【题型】填空题　【知识点】解析几何　【难度】easy
设点 $F_1, F_2$ 分别为椭圆 $C: \frac{x^2}{a^2} + \frac{y^2}{b^2} = 1$ 的左右焦点，点 $A, B$ 分别为椭圆 $C$ 右顶点和下顶点，且点 $F_1$ 关于直线 $AB$ 的对称点为 $M$。若 $MF_2 \perp F_1F_2$，则椭圆 $C$ 的离心率为 \underline{\hspace{4cm}} .
【解答】

\noindent \textbf{【答案】} $\dfrac{\sqrt{5}-1}{2}$

\vspace{0.2cm}
\noindent \textbf{【分析】} 根据已知求出$F_1M$的中点$N$坐标，判断出$N$点与$B$点重合，利用$AB\perp BF_1$，建立$a,c$关系，结合，即可求解.

\vspace{0.2cm}
\noindent \textbf{【详解】} 设点$M(c,y_0)$，因为$F_1(-c,0)$，所以$F_1M$的中点$N\left(0,\dfrac{y_0}{2}\right)$，
即$N$点在$y$轴上，又$N$点在直线$AB$上，所以$N$点与$B$点重合，
由$AB\perp BF_1$，得$k_{AB}\cdot k_{BF_1}=-1$，即$\dfrac{b}{a}\times\left(-\dfrac{b}{c}\right)=-1$，得$b^2=ac=a^2-c^2$，
可得$e^2+e-1=0$，解得$e=\dfrac{-1+\sqrt{5}}{2}$，或$e=\dfrac{-1-\sqrt{5}}{2}$舍去，
故答案为：$e=\dfrac{-1+\sqrt{5}}{2}$．

\vspace{0.2cm}

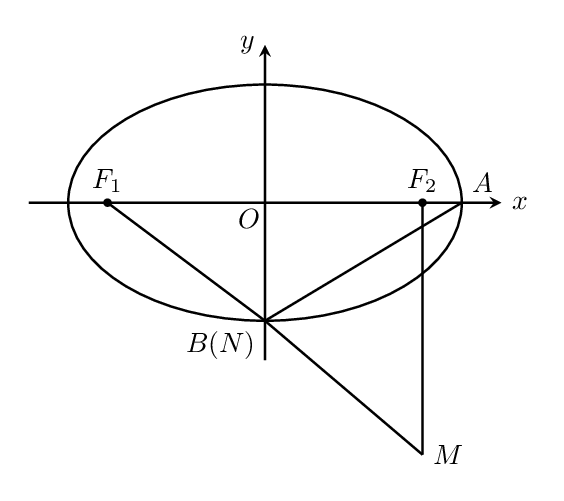